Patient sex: F
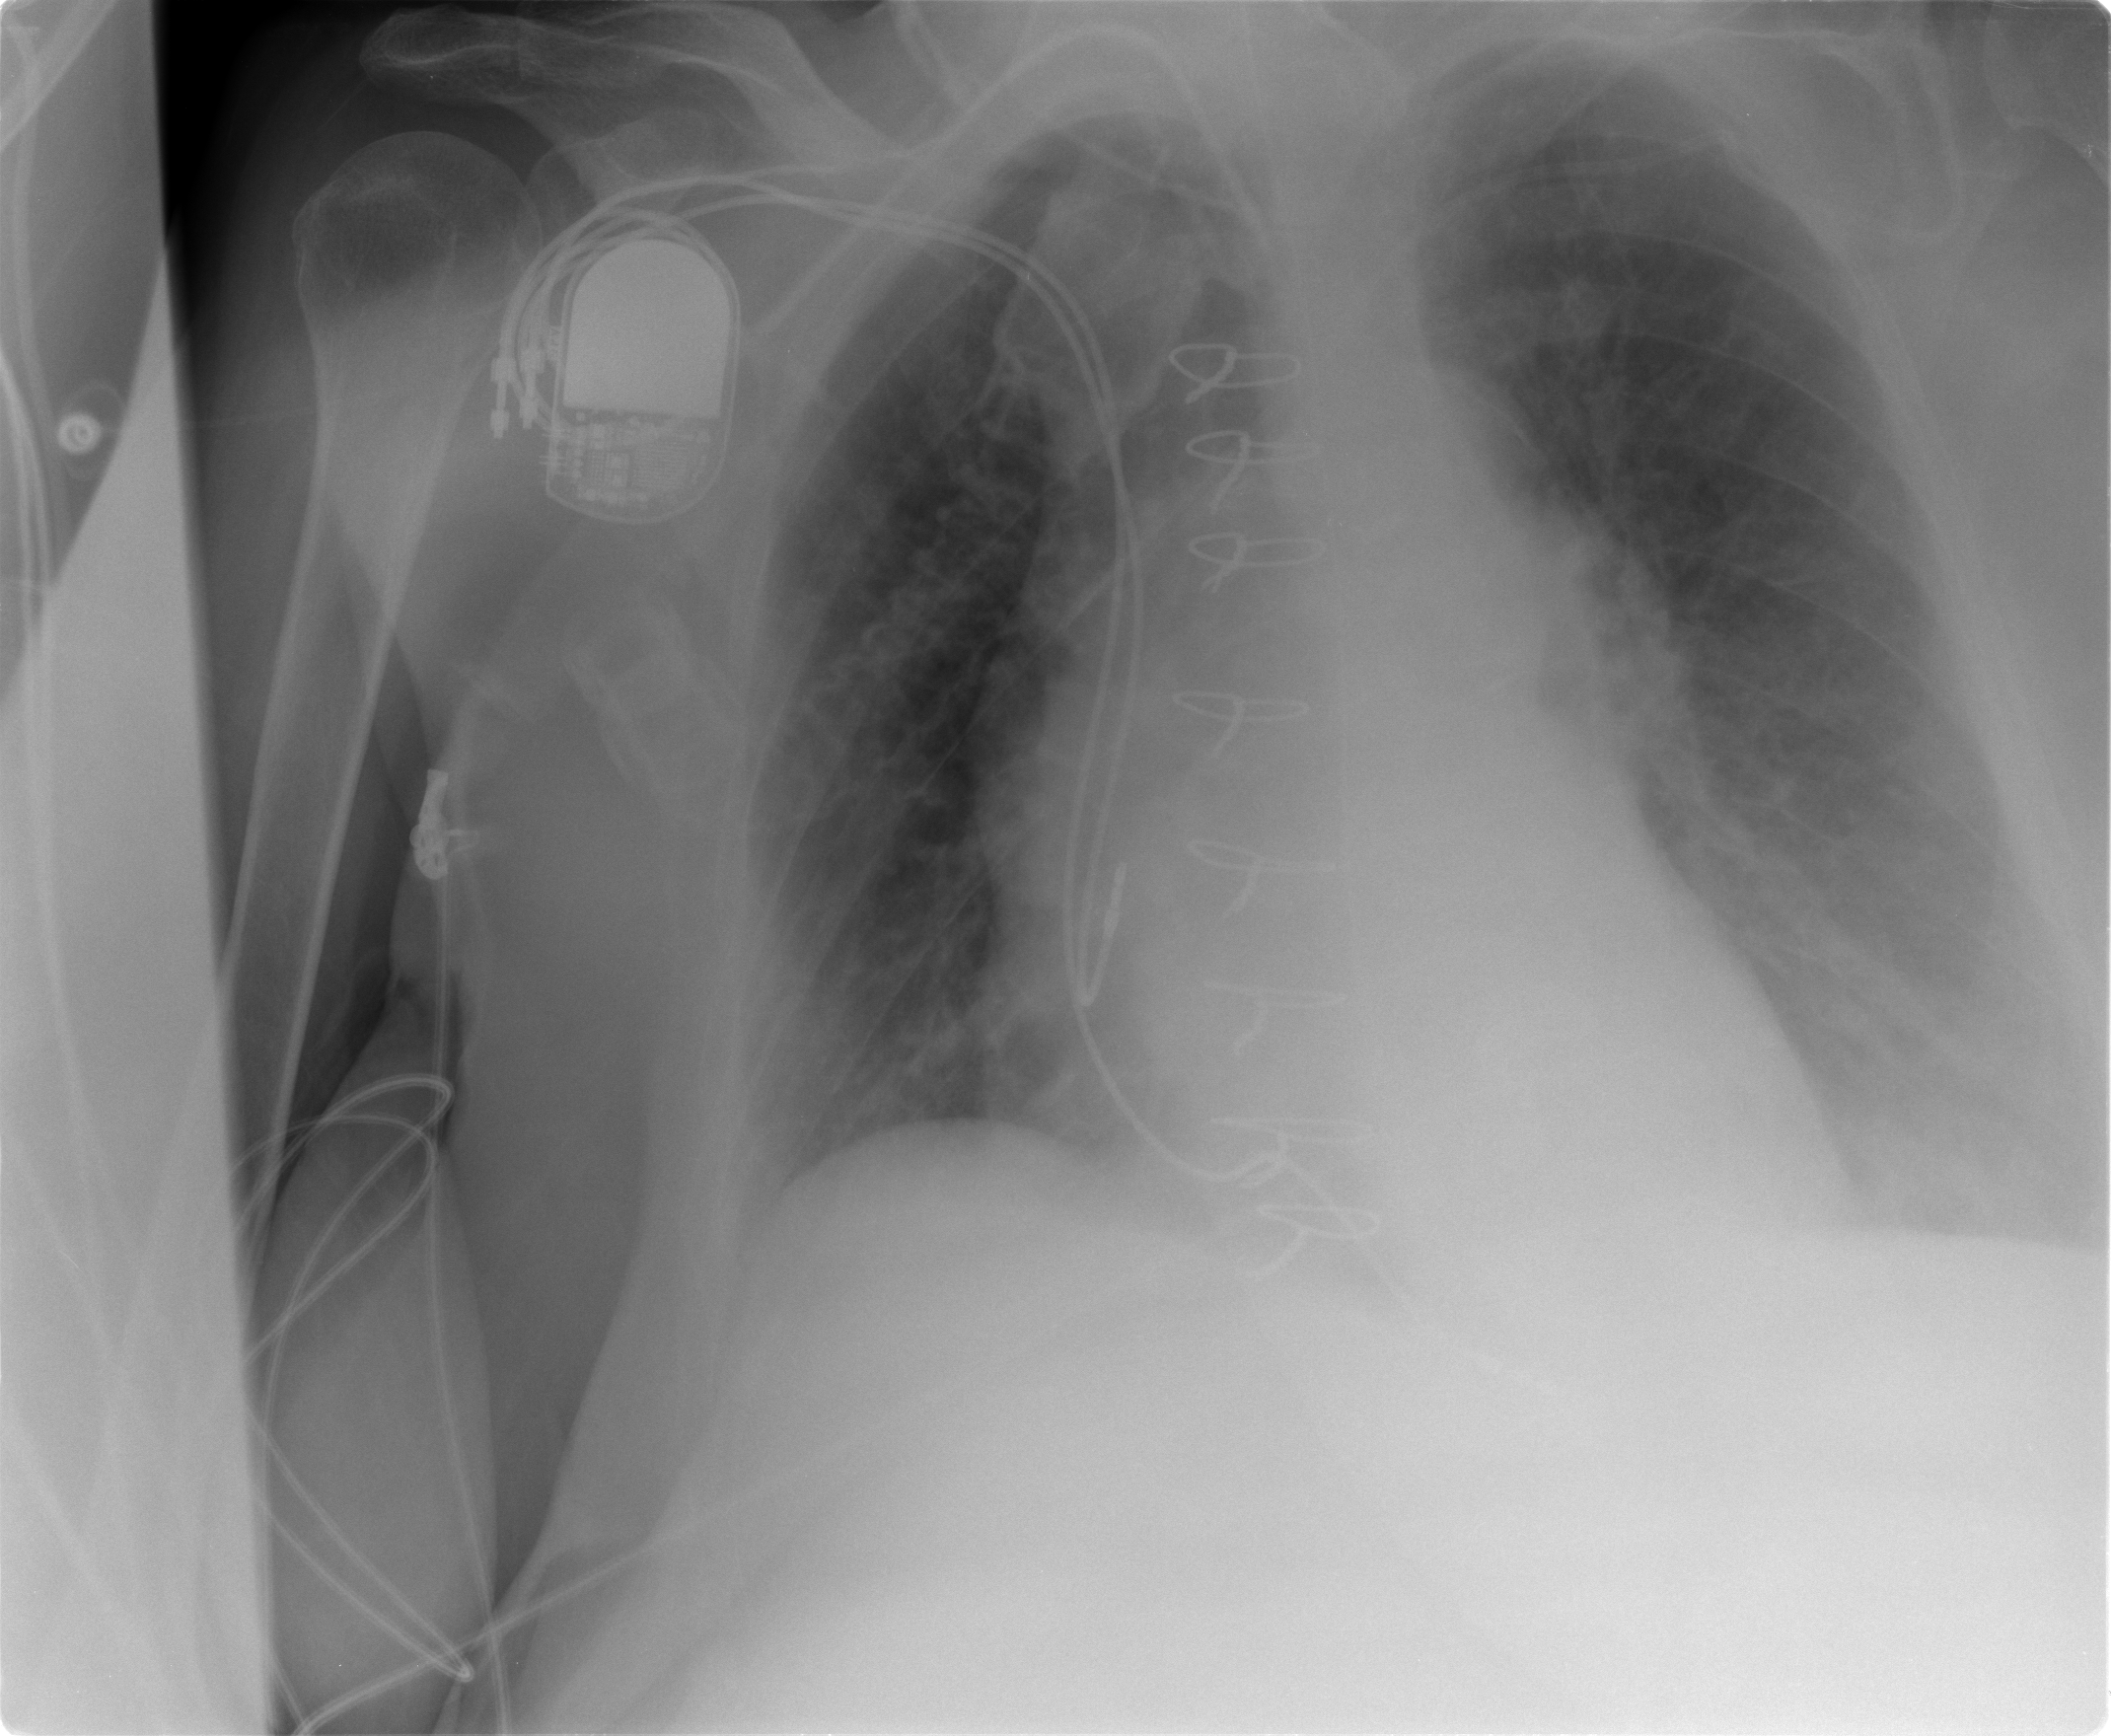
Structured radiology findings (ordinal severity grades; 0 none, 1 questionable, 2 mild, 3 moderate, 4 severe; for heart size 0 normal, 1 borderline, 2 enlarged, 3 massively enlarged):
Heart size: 2
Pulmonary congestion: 2
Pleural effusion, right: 0
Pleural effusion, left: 2
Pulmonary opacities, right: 0
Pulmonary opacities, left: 0
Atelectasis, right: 0
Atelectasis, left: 2